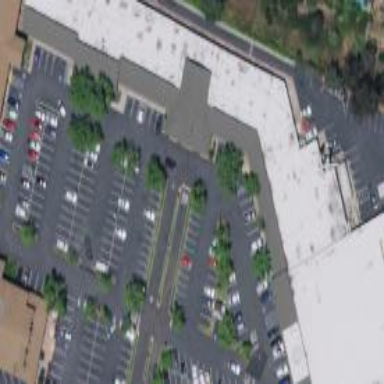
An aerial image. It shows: Commercial building.